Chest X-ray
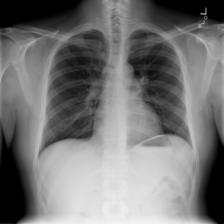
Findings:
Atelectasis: negative
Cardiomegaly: negative
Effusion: negative
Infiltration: positive
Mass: negative
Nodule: negative
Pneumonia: negative
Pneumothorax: negative
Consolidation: negative
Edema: negative
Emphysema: negative
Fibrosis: negative
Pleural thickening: negative
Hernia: negative